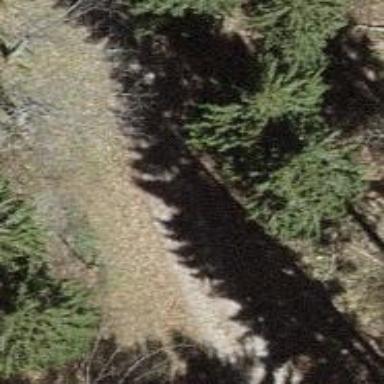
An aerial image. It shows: Unpaved track with grade 3 surface.